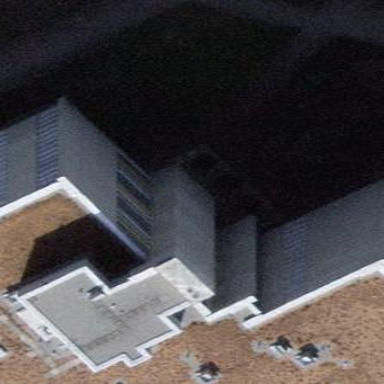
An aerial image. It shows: Residential building with apartments. The building has flat roof.